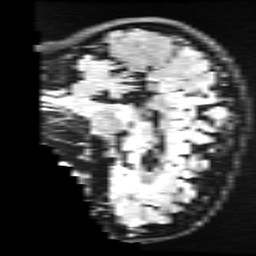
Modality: FLAIR
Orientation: sagittal
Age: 51
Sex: female
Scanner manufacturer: ge
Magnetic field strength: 3 T
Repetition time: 11 s
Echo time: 0.1497 s